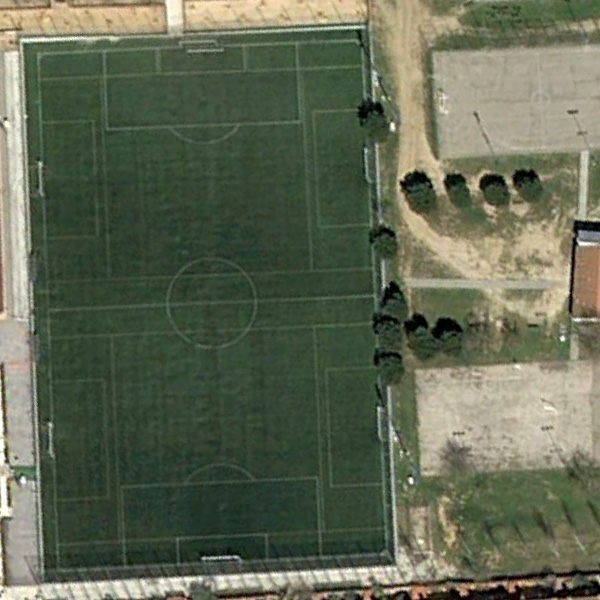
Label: Playground